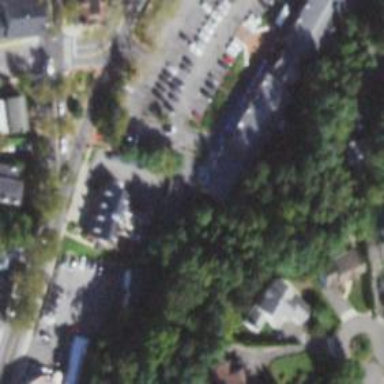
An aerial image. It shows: Car rental facility.